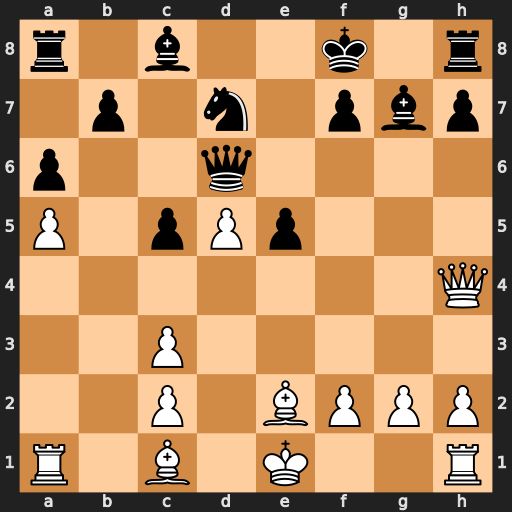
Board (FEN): r1b2k1r/1p1n1pbp/p2q4/P1pPp3/7Q/2P5/2P1BPPP/R1B1K2R
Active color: w
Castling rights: KQ
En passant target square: -
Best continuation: Qd8#